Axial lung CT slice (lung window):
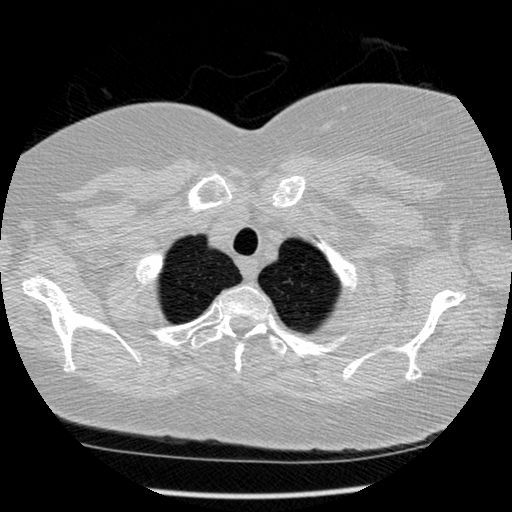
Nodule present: no